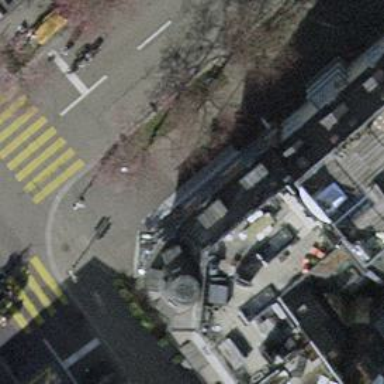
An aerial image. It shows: Restaurant.